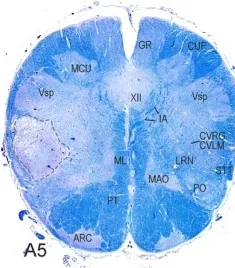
Transversal brainstem sections from caudal to rostral stained for Luxol fast blue to demonstrate the localization and extent of the stroke. (A-D) In each section, the ischemic core with total necrosis is outlined by dashed lines.
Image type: pathology (immunostaining)